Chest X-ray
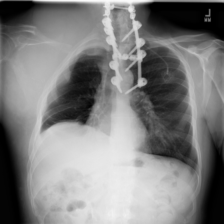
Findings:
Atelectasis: negative
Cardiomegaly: negative
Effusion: negative
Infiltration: negative
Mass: negative
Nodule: negative
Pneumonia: negative
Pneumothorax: negative
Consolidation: negative
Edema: negative
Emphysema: negative
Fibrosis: negative
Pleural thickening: negative
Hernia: negative